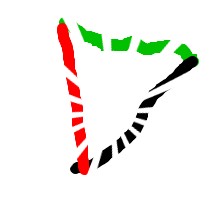
Shape: triangle